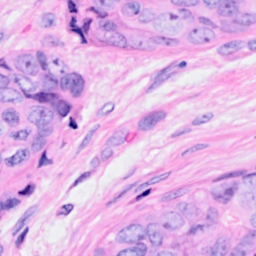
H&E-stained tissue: Breast